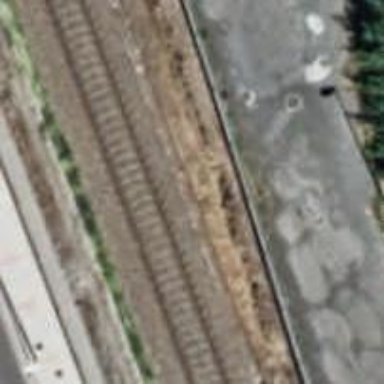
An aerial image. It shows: Railway track.